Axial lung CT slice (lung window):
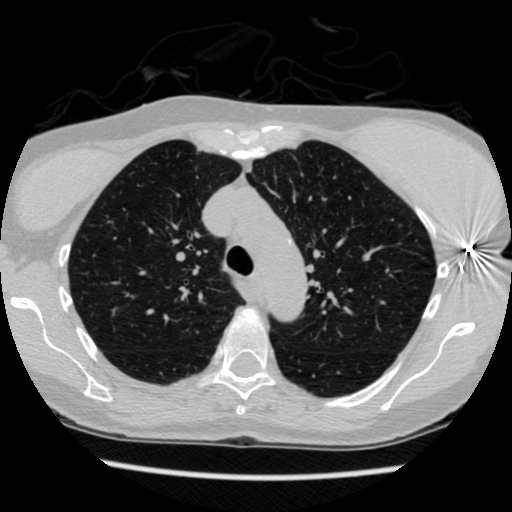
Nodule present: no